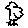
Label: bird